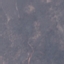
Land use / land cover: HerbaceousVegetation